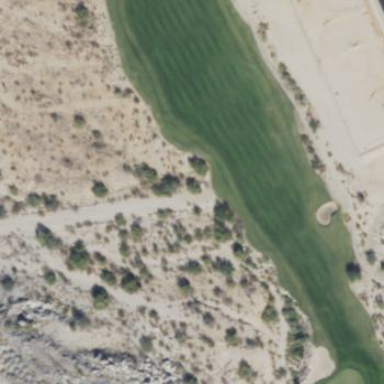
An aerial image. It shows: Area with grass used as rough in golf course.